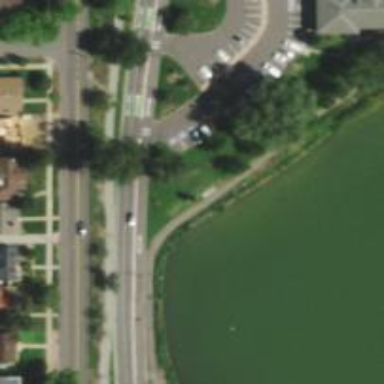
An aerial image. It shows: Marked crossing on footway.